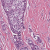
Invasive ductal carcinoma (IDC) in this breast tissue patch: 1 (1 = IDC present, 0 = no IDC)